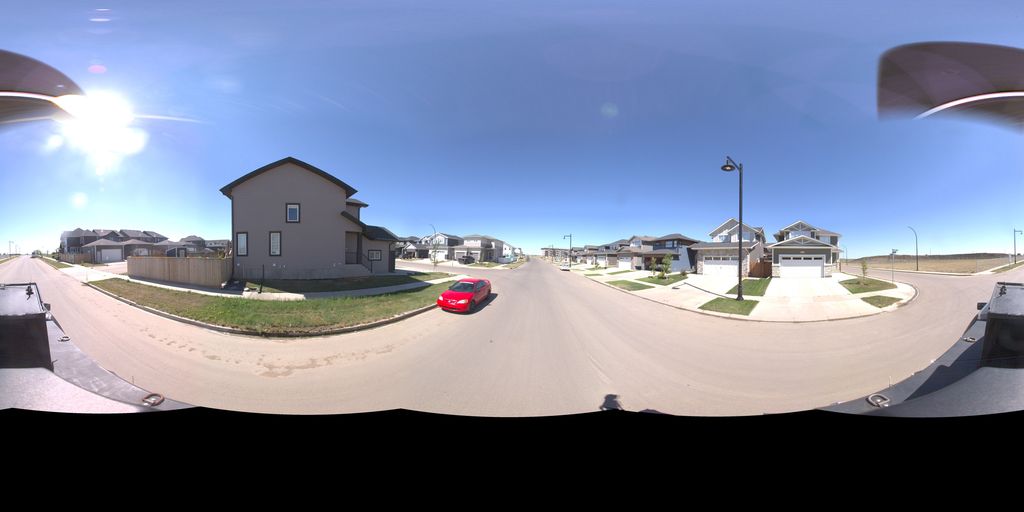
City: saskatoon